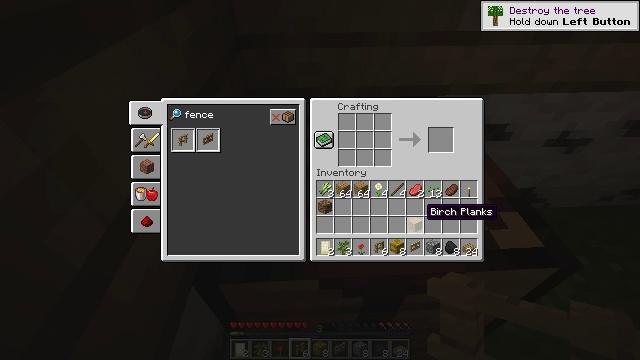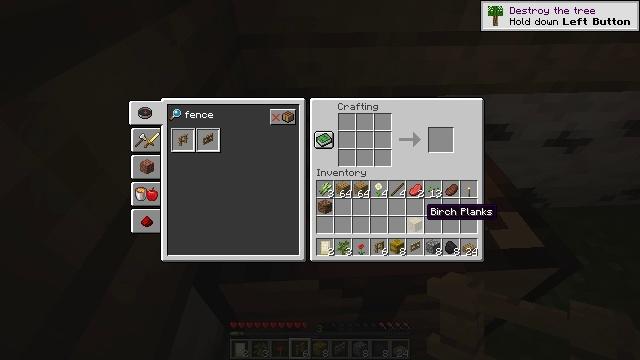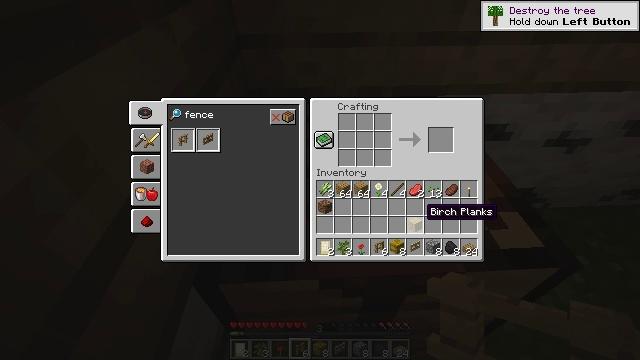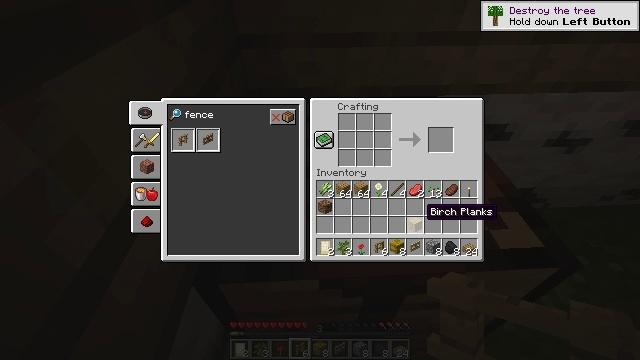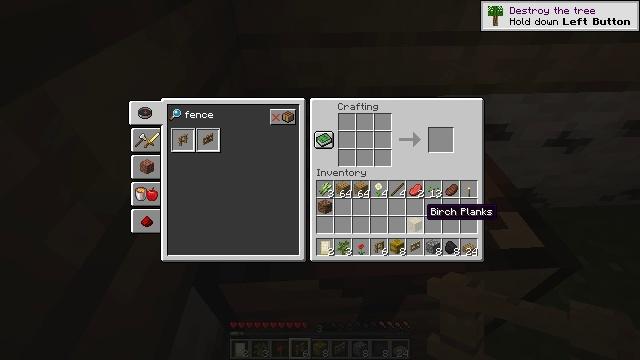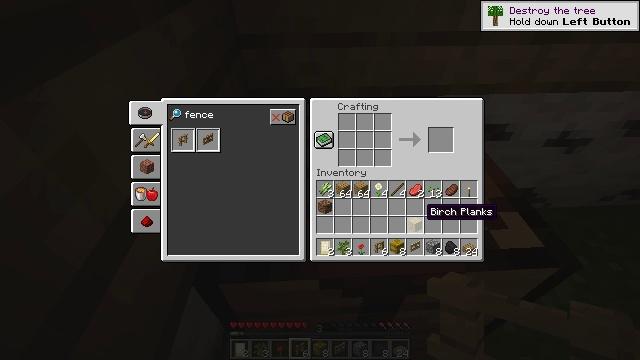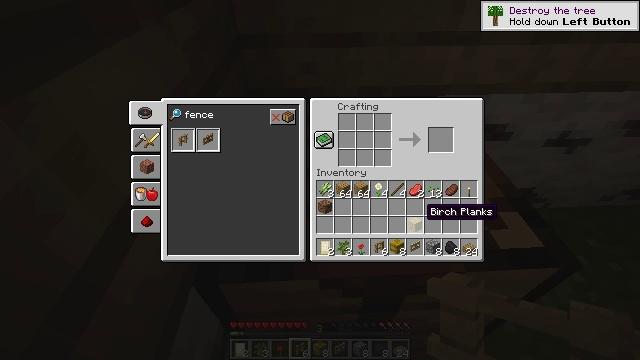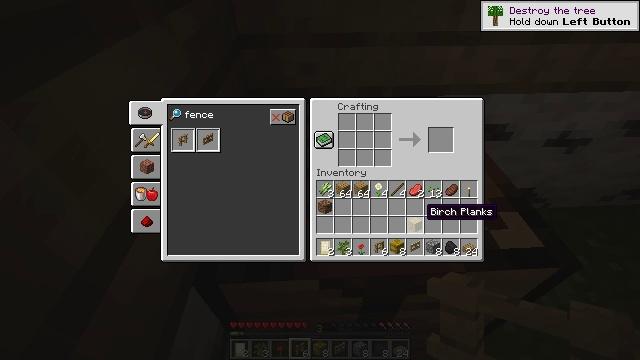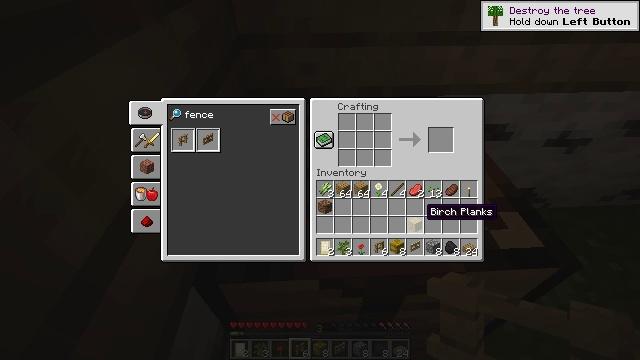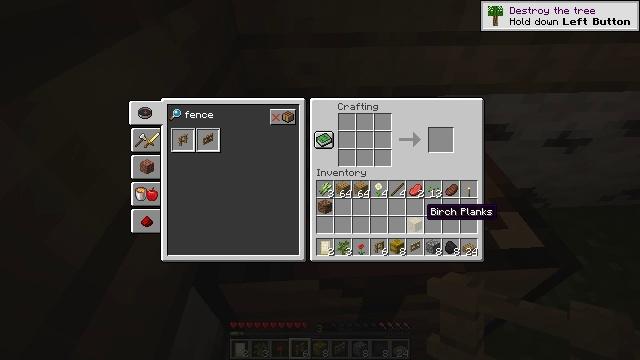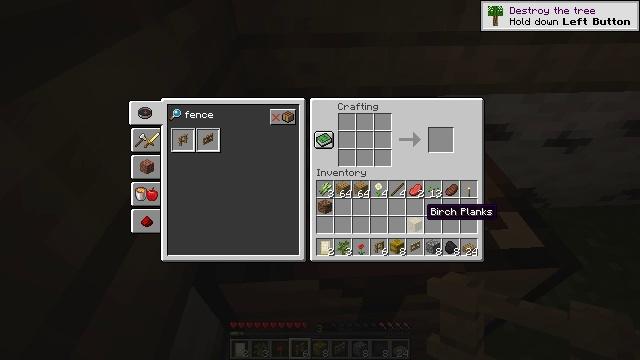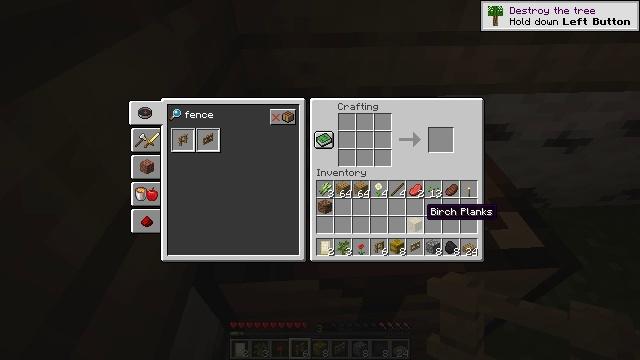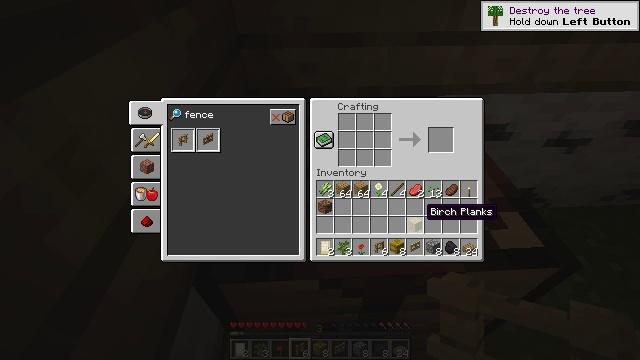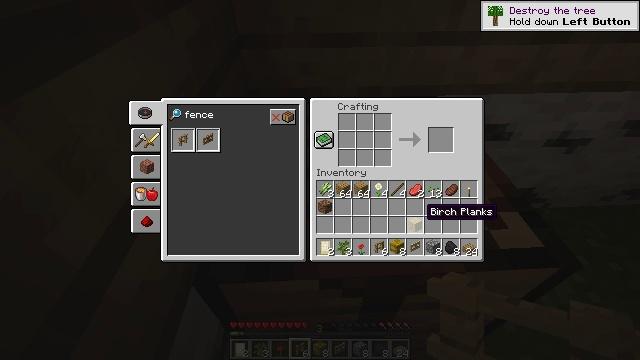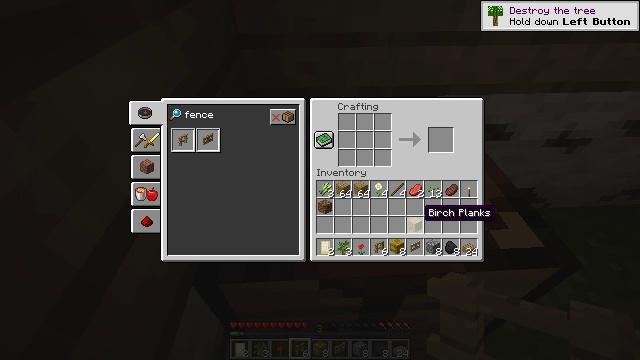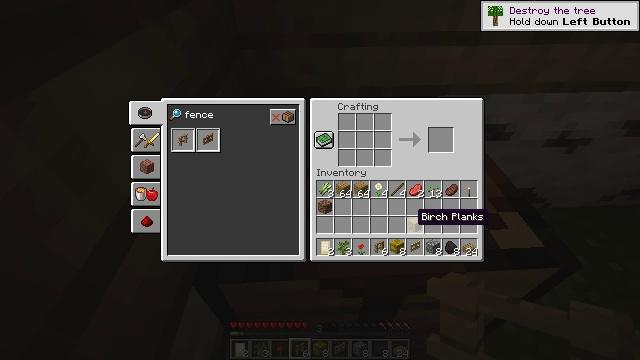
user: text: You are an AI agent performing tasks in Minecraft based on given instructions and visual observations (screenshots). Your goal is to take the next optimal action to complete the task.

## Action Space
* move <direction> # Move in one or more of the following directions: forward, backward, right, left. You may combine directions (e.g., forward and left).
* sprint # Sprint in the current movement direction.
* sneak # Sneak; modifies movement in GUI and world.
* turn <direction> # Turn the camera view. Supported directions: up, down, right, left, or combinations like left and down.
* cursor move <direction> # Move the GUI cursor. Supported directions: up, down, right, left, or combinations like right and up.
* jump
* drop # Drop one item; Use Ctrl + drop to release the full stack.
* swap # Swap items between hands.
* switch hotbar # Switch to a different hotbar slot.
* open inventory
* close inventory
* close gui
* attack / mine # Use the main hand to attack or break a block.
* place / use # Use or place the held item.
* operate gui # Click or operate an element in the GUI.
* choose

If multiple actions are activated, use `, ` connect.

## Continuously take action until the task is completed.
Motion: motion action
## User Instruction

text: Combine oak planks and sticks in the crafting table for an oak fence gate.
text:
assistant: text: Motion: no_op
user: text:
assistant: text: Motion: no_op
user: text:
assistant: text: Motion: no_op
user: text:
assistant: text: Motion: no_op
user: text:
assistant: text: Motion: no_op
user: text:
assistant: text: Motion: no_op
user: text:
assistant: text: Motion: no_op
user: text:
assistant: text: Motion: no_op
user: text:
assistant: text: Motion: no_op
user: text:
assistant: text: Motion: no_op
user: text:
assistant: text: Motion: no_op
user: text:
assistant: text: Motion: no_op
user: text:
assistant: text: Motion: no_op
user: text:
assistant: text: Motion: no_op
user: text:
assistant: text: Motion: cursor move left
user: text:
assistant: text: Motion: cursor move left
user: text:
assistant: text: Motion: no_op
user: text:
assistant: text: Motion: no_op
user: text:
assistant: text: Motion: no_op
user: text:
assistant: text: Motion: no_op
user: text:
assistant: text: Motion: no_op
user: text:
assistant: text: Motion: no_op
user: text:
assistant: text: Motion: no_op
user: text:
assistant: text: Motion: no_op
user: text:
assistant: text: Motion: no_op
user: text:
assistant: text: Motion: no_op
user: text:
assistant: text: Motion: no_op
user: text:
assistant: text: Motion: no_op
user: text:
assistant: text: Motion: cursor move up
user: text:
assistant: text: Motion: no_op